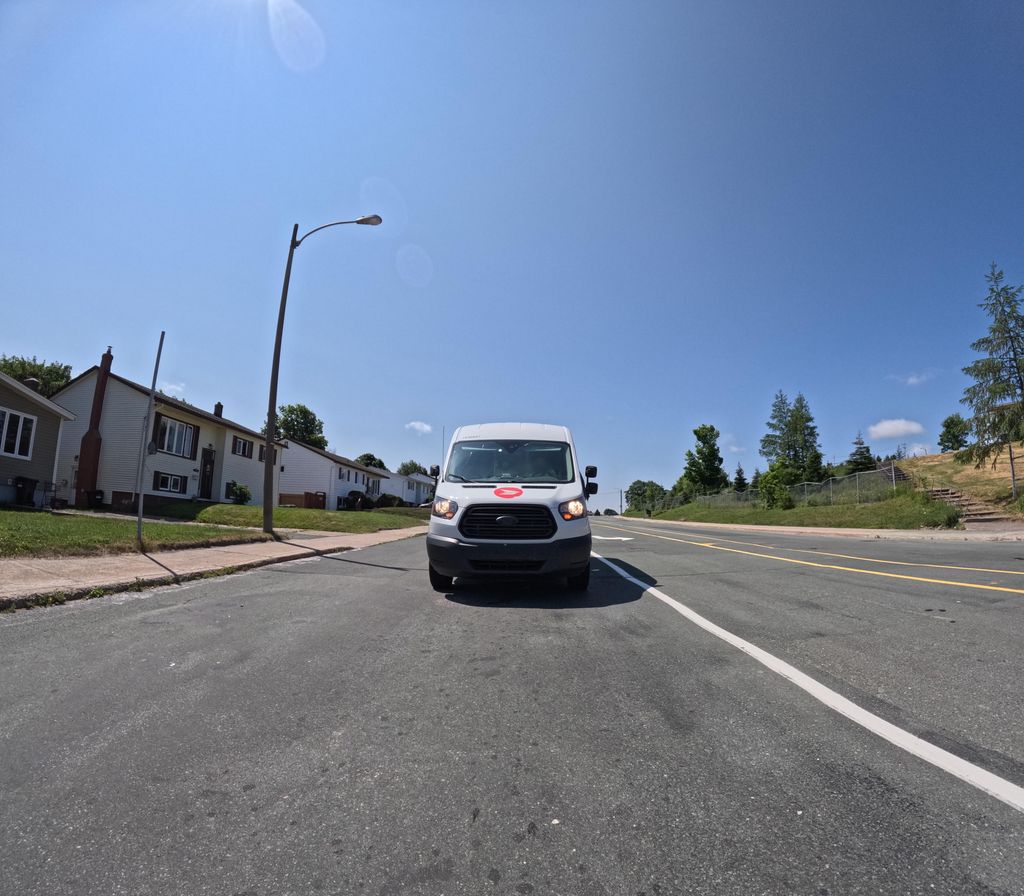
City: st_johns